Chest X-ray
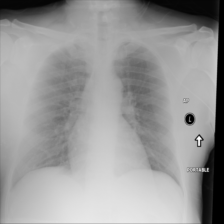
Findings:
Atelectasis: negative
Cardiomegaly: negative
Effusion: negative
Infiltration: negative
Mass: negative
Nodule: negative
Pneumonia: negative
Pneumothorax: negative
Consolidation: negative
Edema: negative
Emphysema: negative
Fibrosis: negative
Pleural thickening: negative
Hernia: negative